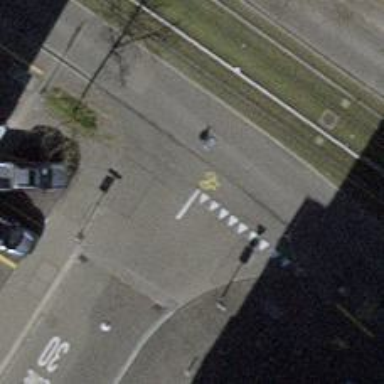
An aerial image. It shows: Unmarked crossing with traffic calming table.